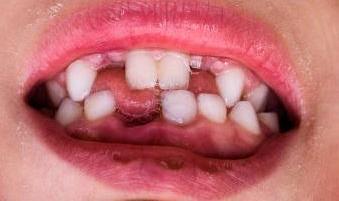
Condition: hypodontia